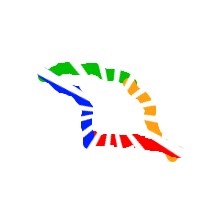
Shape: parallelogram